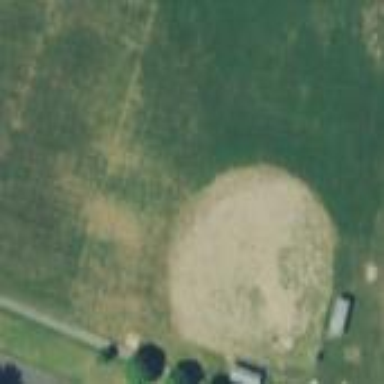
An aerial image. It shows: Baseball pitch for leisure land.